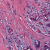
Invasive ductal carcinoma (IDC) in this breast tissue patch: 1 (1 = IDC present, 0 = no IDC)